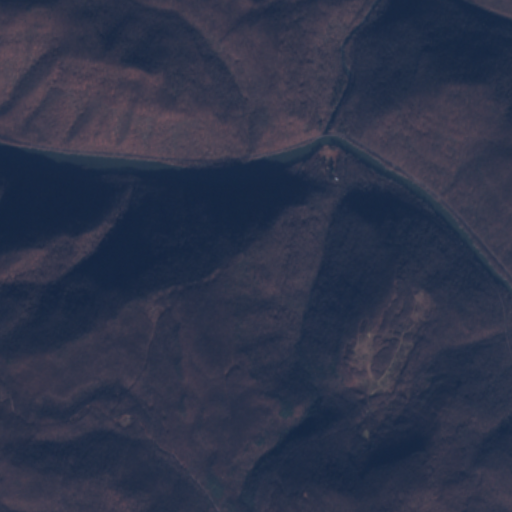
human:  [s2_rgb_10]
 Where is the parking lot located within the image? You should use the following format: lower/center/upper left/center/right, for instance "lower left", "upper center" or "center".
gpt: The parking lot is located in the lower center of the image.
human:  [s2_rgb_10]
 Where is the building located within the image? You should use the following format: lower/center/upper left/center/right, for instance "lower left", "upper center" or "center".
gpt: The building is located in the upper center of the image.
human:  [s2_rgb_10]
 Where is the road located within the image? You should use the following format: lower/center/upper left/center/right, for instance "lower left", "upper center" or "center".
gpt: There is no road in the image.